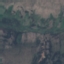
Land use / land cover class: HerbaceousVegetation